Field crop: tomato
Growth stage: 1
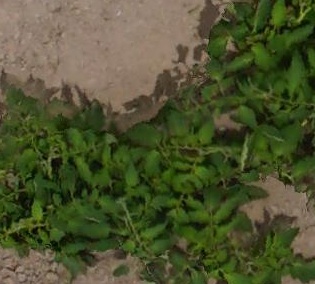
Species: tomato